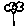
Label: flower